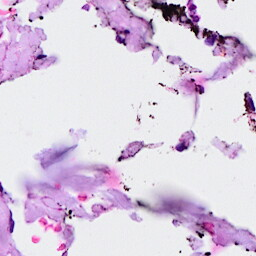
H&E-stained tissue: Breast